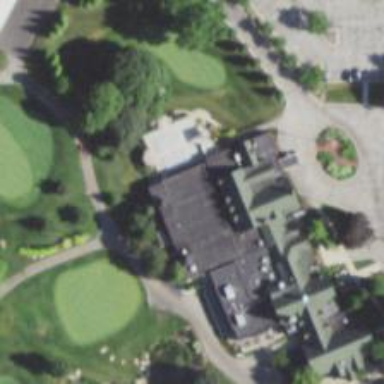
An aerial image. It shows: Clubhouse for golf.